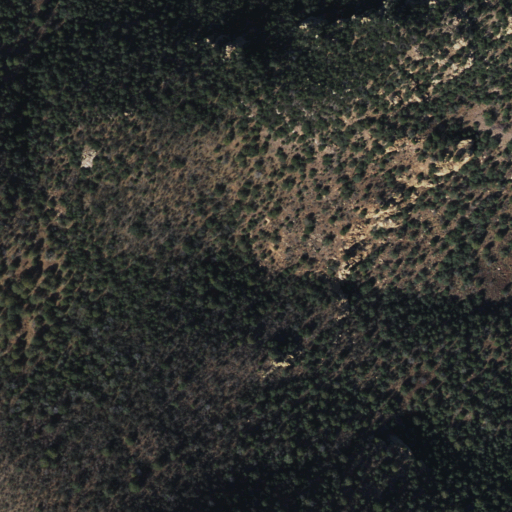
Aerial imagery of ridge(s) in Arizona named Escabrosa Ridge containing evergreen forest, shrub, and mixed forest